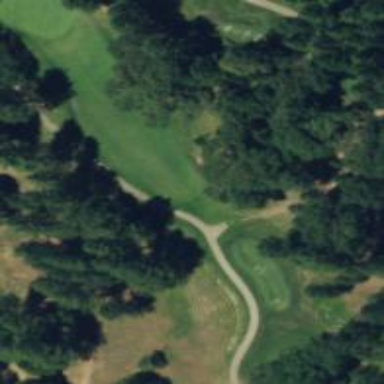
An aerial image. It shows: Path designated for golf carts.